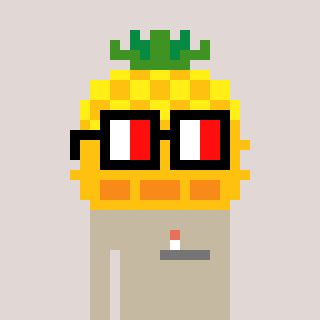
a pixel art character with square glasses with black frames and red eyes, a pineapple-shaped head and a bege-colored body on a warm background